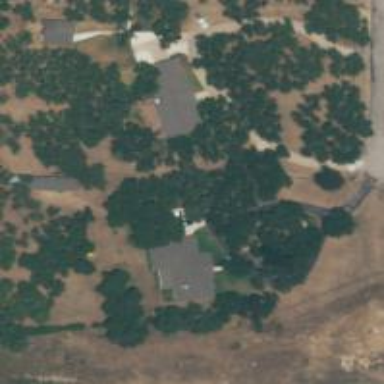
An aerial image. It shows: Driveway.